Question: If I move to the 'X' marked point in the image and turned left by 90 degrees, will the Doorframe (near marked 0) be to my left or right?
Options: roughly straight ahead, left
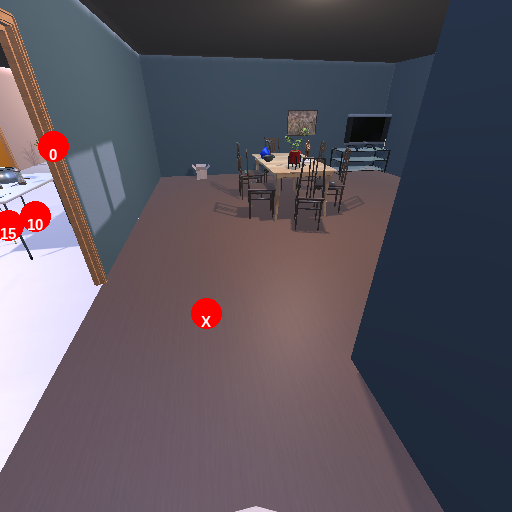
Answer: roughly straight ahead